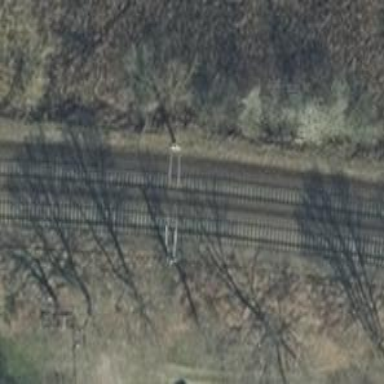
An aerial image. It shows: Milestone along the railway track with catenary mast.